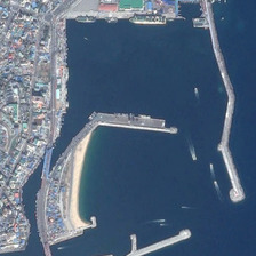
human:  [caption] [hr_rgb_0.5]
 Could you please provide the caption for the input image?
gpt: There are many buildings near the wharf.

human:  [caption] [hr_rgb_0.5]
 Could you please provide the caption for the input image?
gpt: There are many buildings beside the port.

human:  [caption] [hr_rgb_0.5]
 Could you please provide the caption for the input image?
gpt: There are many buildings near the harbour.

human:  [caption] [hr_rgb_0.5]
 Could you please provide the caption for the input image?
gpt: There are many buildings by the harbor.

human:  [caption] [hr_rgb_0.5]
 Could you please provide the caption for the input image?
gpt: There are many buildings by the port side.